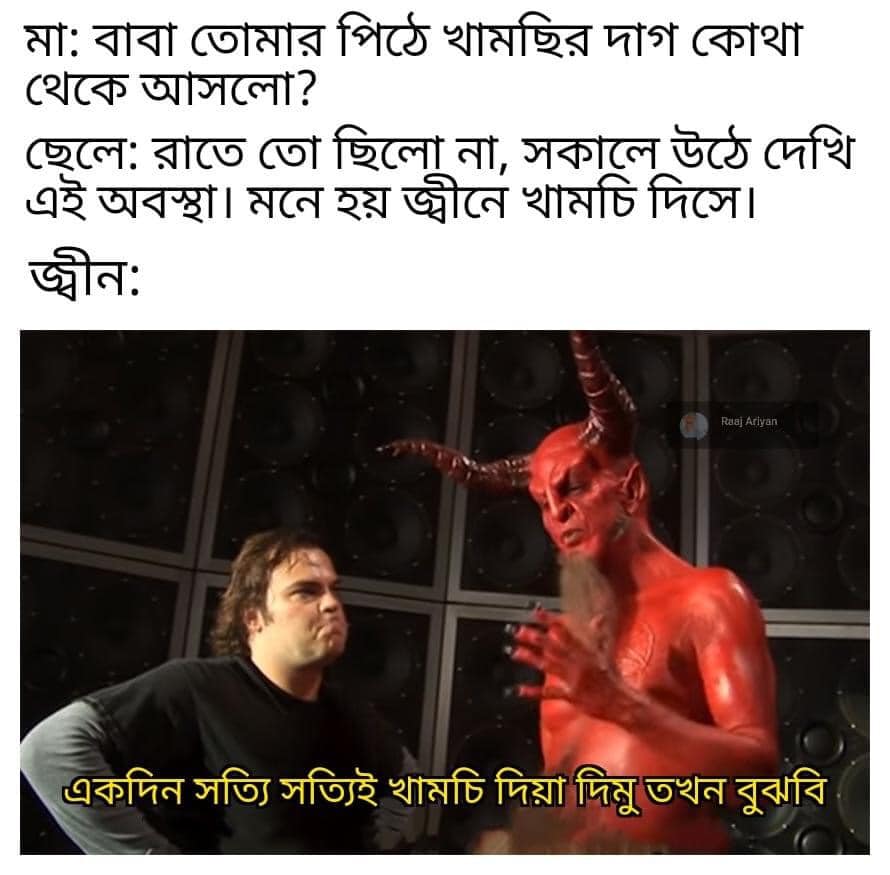
Caption: মাঃ বাবা তোমার পিঠে খামছির দাগ কোথা থেকে আসলো ?    ছেলেঃ রাতে তো ছিলো না, সকালে উঠে দেখি এই অবস্থা । মনে হয় জীনে খামচি দিসে ।    জীনঃ একদিন সত্যি সত্যিই খামচি দিয়া দিমু তখন বুঝবি
Label: non-hate